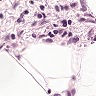
Metastatic tissue present: no